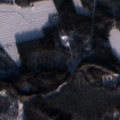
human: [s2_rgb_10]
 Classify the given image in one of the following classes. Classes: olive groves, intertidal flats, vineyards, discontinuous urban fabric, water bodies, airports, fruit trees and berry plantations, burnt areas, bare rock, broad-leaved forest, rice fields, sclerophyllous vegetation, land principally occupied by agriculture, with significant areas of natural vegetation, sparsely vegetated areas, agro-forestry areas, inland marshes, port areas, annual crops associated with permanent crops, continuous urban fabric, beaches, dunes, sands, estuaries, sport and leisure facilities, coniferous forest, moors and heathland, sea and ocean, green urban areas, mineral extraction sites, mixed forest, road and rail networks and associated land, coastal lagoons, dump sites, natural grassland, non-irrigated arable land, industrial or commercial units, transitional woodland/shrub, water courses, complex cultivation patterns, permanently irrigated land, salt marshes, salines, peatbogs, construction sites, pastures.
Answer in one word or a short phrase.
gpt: non-irrigated arable land, coniferous forest, mixed forest, water bodies